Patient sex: M
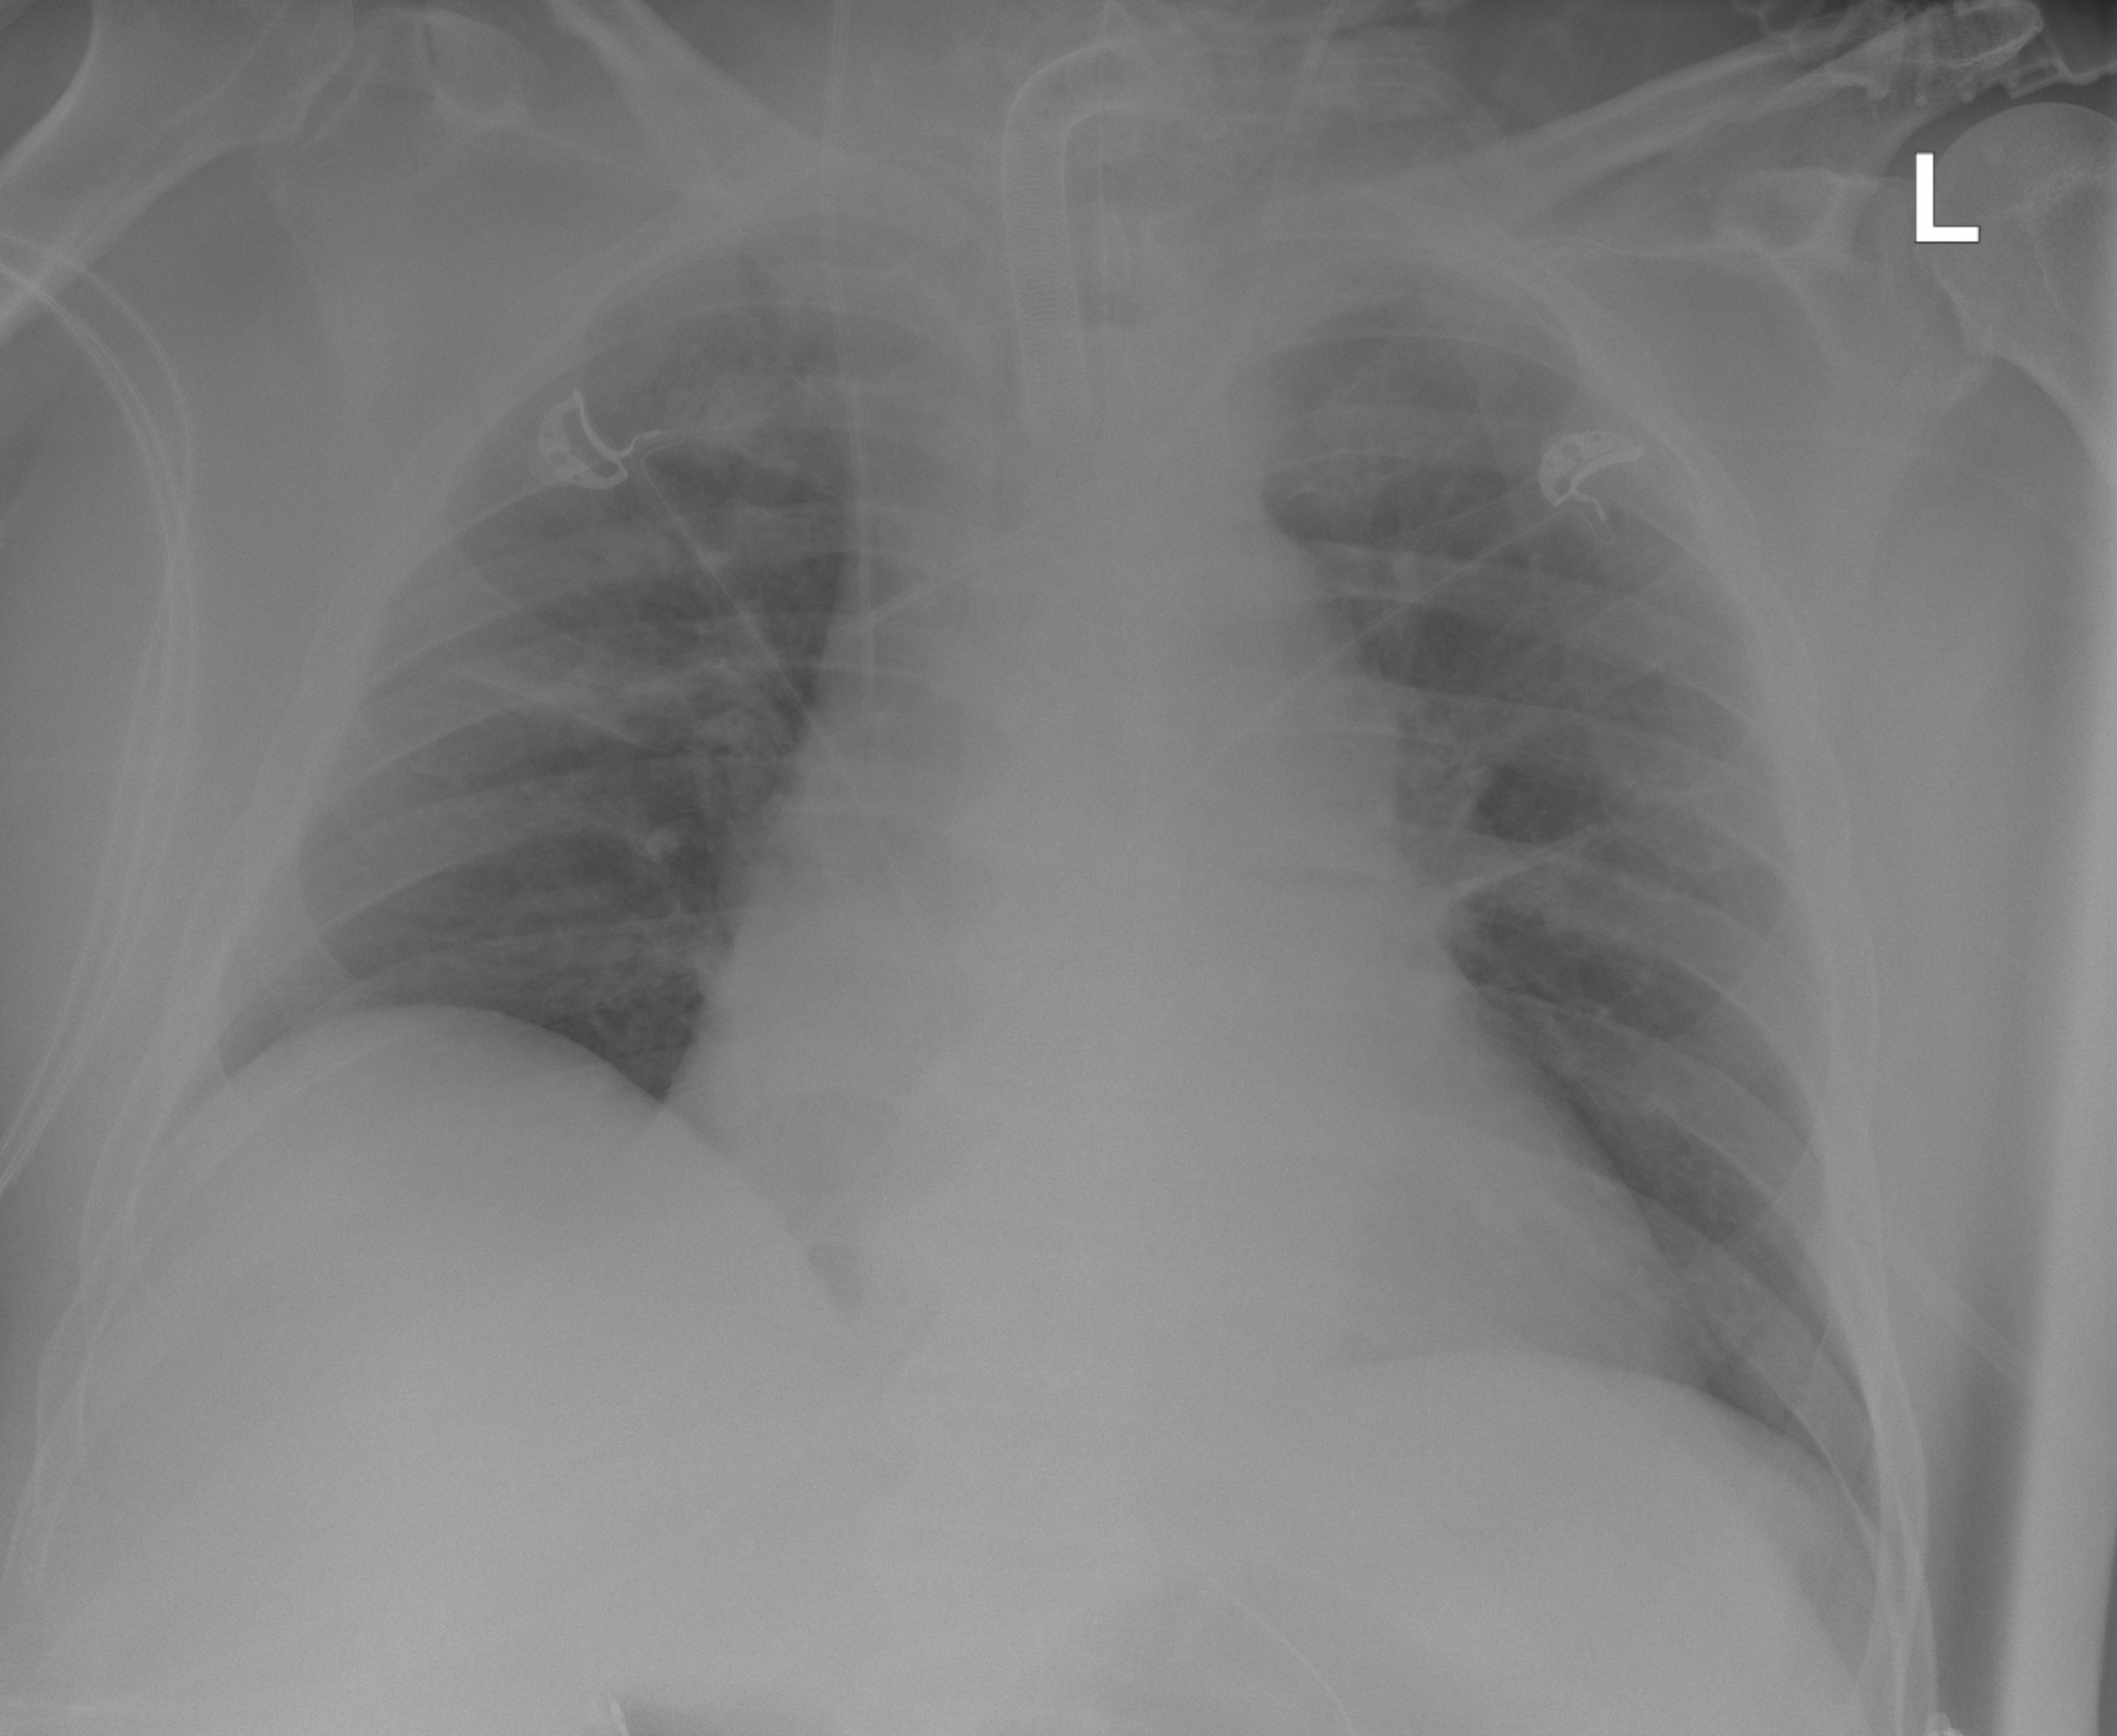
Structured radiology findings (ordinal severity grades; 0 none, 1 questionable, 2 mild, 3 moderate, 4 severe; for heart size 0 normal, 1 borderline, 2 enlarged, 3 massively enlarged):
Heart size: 2
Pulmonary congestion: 2
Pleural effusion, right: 0
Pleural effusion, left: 0
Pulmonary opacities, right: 2
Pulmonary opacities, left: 0
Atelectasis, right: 2
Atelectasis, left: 0